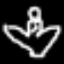
Label: angel